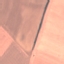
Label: AnnualCrop